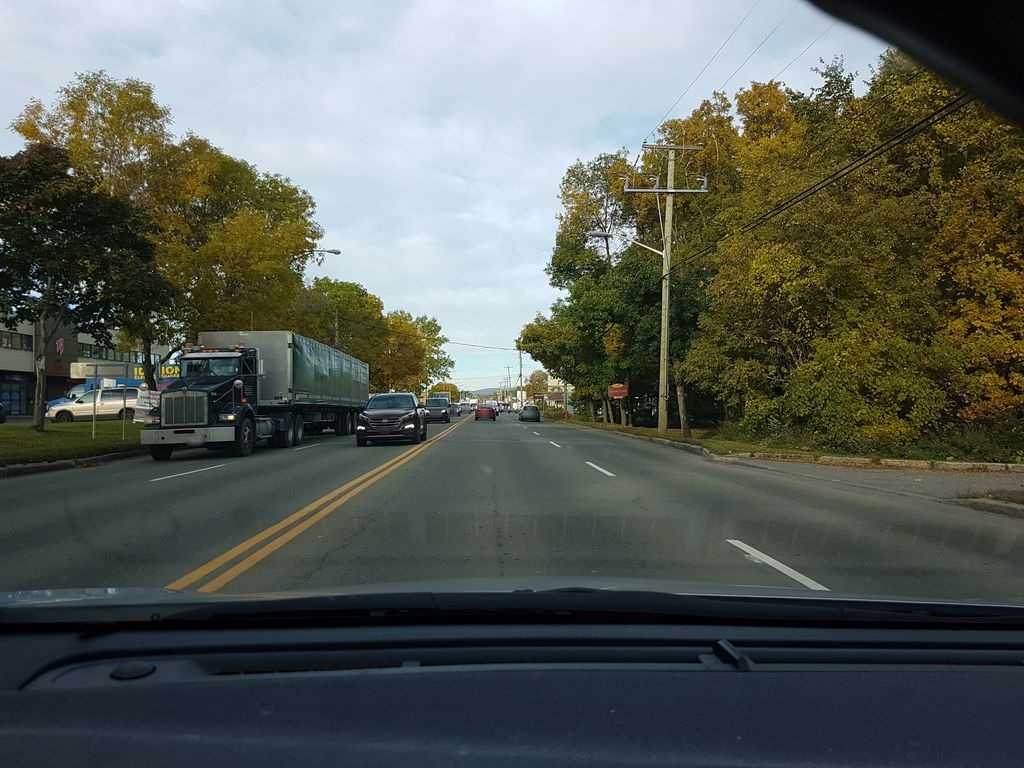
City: quebec_city